Current action and preconditions to check: trajectory_clear

Your task: For each precondition in the list above, predict whether it will hold at this action.

Consider the current scene as observed from the mobile robot's camera, and analyze the predicted future states of all dynamic agents (e.g., people, animals, vehicles, or any moving entities) within the NEXT SECOND.

IMPORTANT: Only answer "very likely" if you are absolutely certain—based on strong, clear evidence—that a dynamic agent will violate the precondition in the predicted future state. Do NOT answer "very likely" for unlikely, ambiguous, or low-probability risks.

Ask yourself for each precondition: Is there a high probability, with clear and convincing evidence, that the predicted future states of any dynamic agent will interfere with the predicted future state of the currently executing action within the NEXT SECOND, causing that precondition to fail?

Assess the risk level based on these predictions. Use "likely" or "very likely" if motions create a clear risk of interference.

Use "neutral" or "improbable" if agents are nearby but their predicted paths are clearly diverging or non-conflicting.

Failure Risk Categories: "very improbable", "improbable", "neutral", "likely", "very likely"

Answer Format: Output ONLY the probability_of_failure value from these categories: "very improbable", "improbable", "neutral", "likely", "very likely"

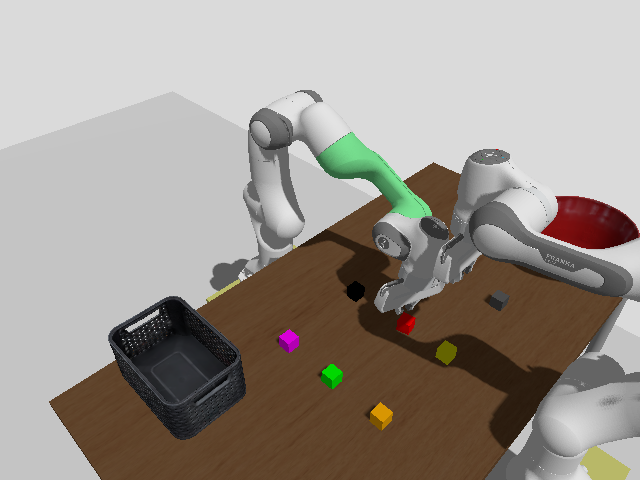

Answer: improbable